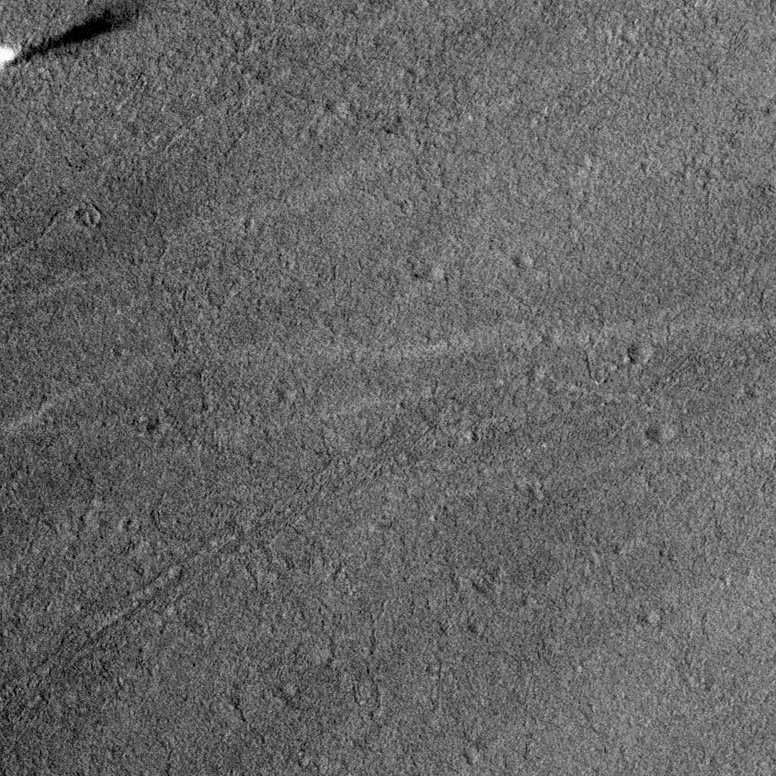
Label: dustdevil